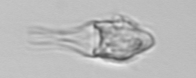
Label: Balanion